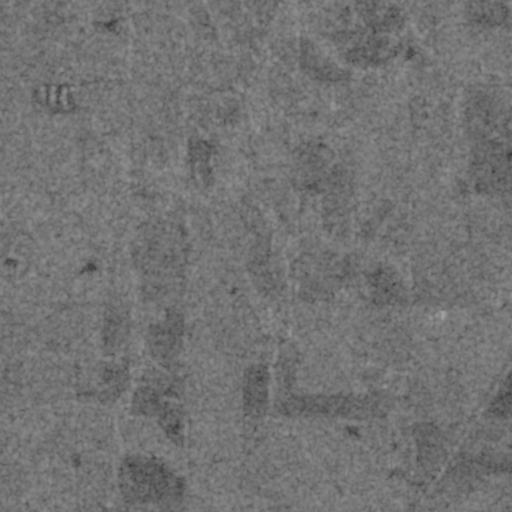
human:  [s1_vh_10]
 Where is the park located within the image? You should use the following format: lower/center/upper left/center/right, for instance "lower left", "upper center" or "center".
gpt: The park is located in the lower right of the image.
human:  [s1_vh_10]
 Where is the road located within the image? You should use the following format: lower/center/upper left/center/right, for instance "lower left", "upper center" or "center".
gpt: There is no road in the image.

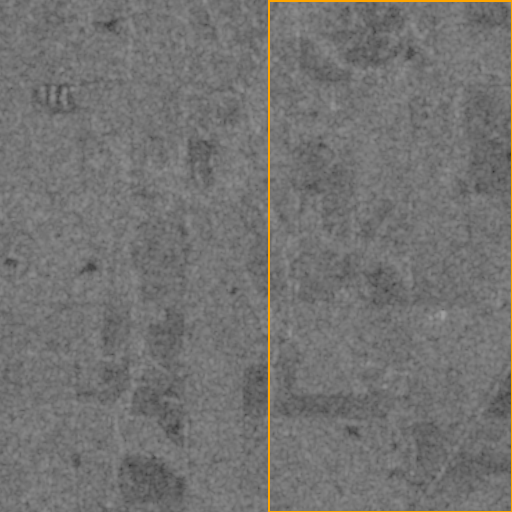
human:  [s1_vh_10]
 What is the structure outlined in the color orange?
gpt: The structure outlined in orange is a park.
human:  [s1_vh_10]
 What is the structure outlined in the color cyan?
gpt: There is no cyan outline.